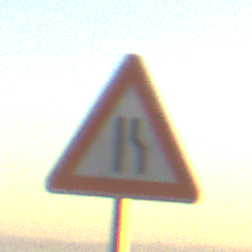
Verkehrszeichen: EinseitigVerengteFahrbahnRechts
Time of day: SunriseSunset
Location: Outdoor (RoadRail)
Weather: PartlyCloudy
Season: NotSpecified
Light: Natural